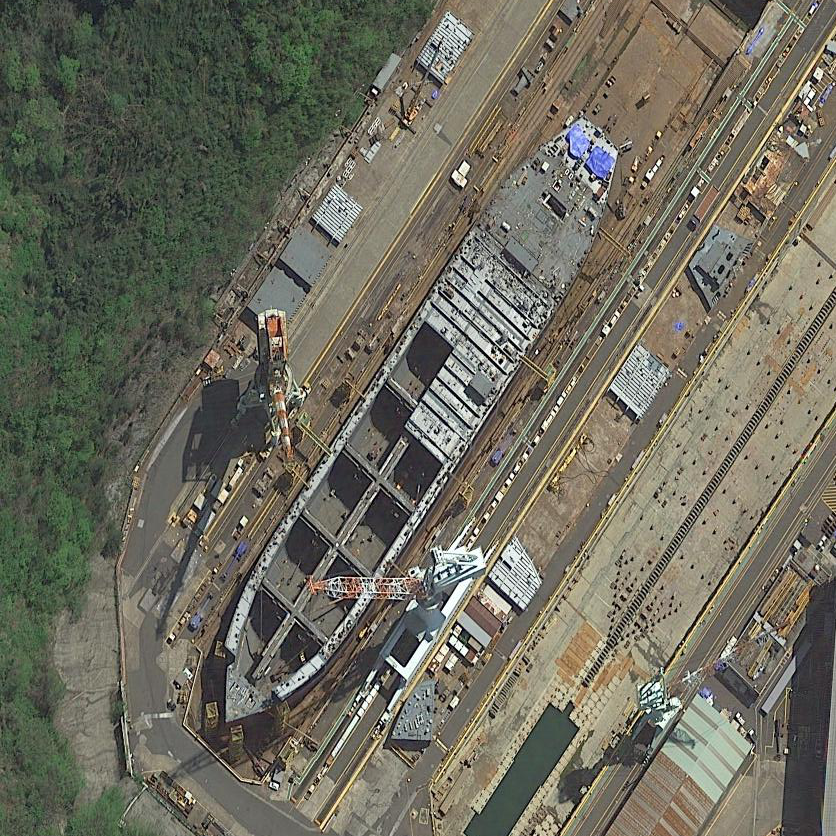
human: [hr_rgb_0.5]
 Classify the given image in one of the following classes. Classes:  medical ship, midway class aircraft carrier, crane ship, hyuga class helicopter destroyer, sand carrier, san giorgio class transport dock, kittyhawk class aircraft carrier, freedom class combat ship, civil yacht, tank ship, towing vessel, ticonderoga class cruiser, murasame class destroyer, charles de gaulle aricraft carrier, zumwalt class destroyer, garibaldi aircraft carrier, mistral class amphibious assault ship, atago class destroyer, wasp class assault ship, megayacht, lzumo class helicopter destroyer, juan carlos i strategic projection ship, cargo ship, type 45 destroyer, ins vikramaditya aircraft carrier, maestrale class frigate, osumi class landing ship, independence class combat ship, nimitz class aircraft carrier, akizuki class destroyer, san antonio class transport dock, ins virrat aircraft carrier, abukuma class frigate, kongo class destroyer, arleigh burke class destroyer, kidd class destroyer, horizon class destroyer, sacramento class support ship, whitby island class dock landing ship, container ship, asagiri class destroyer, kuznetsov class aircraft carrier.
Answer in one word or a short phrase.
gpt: Cargo ship